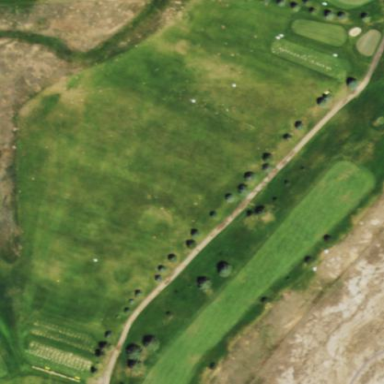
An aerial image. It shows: Grassy area designated as driving range for golf.